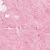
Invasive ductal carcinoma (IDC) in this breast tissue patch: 0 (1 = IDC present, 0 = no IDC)